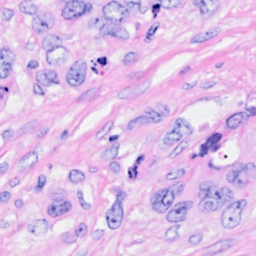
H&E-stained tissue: Breast